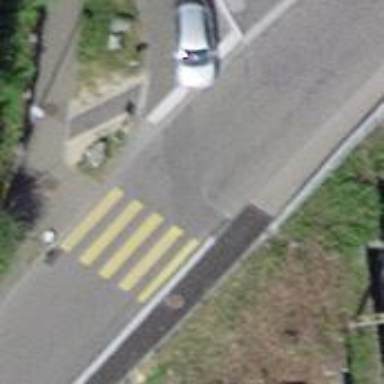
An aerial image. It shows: Uncontrolled zebra crossing on the road.